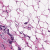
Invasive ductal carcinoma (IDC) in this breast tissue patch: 0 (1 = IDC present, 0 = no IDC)